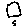
Label: square